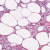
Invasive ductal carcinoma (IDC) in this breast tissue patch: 0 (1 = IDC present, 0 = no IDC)